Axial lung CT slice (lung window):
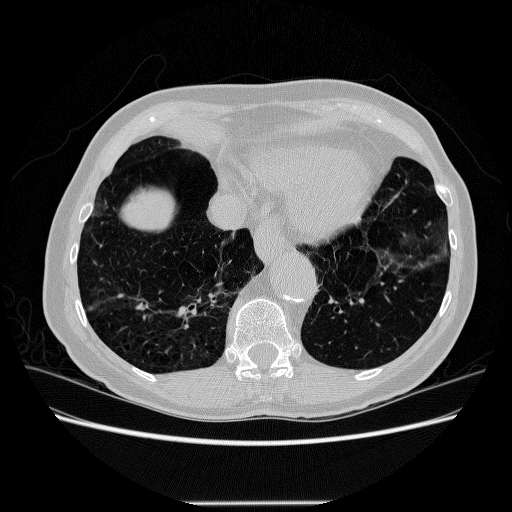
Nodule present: no